Aerial crown-view tile of a tropical tree (Barro Colorado Island, Panama), acquired 20241014:
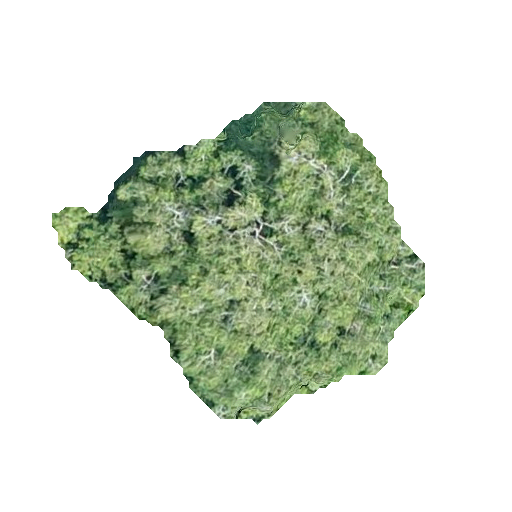
Species: Guatteria lucens
GBIF accepted scientific name: Guatteria lucens
Crown area: 113.887 m²